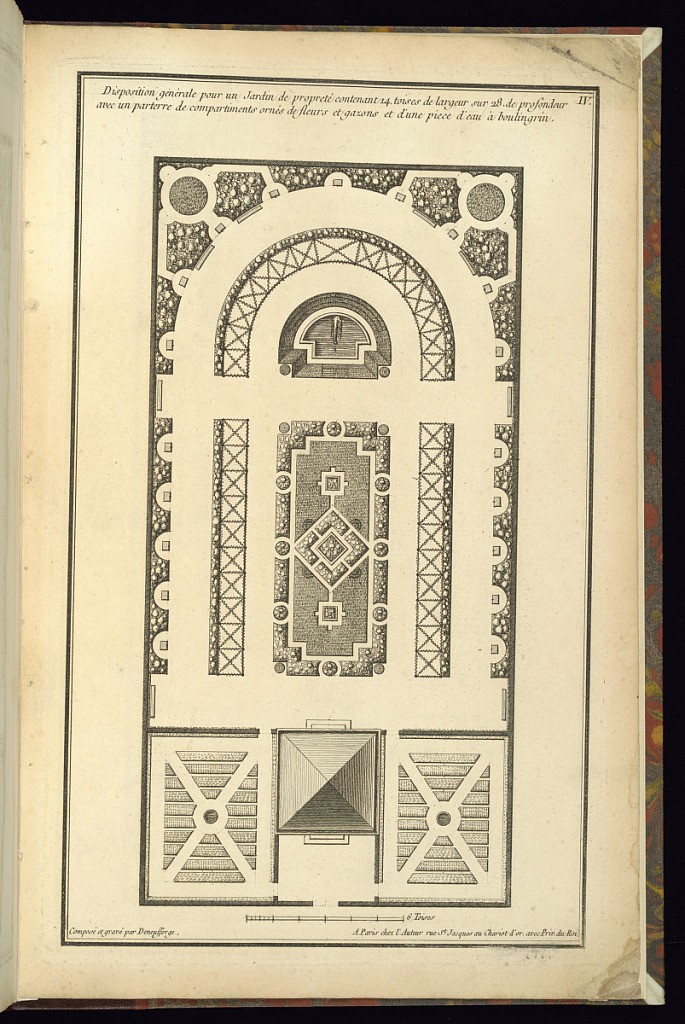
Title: Design for a Garden
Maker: Jean-François de Neufforge, Flemish, 1714–1791
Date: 1772
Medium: Engraving on paper
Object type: Print
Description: Design for a garden with a scale bar of 6 Toises at the bottom. The plate is signed and numbered.